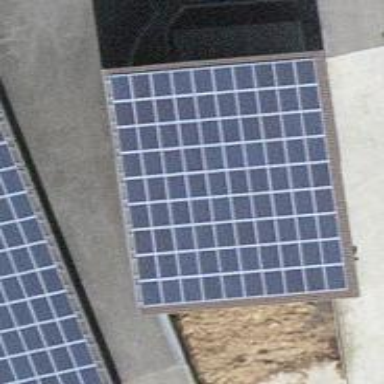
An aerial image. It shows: Solar power generator utilizing photovoltaic technology with solar photovoltaic panels.